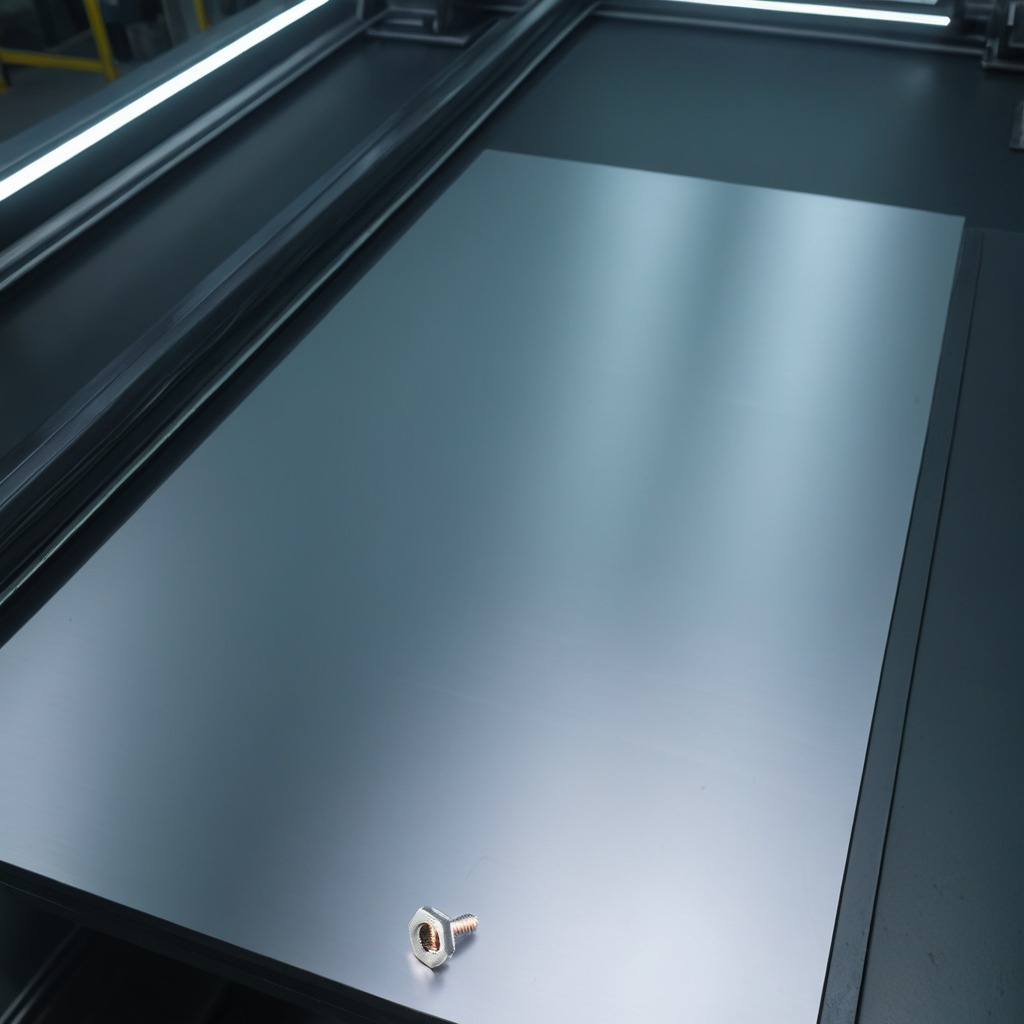
A metal screw is lying on a metal table in a machine shop under fluorescent lights.